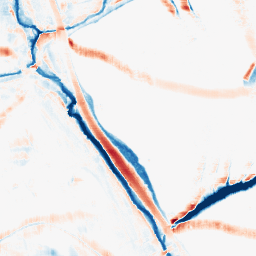
Category: morphological
Decomposition family: morphological_square
Decomposition parameters: operation: average
size: 15
Upsampling method: quadratic
Upsampling parameters: scale: 4
Upsampling scale: 4